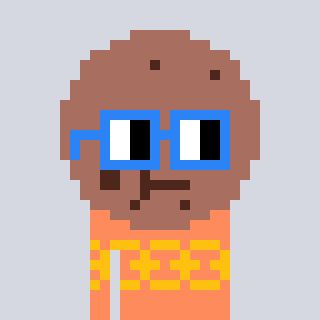
a pixel art character with square blue glasses, a cookie-shaped head and a peachy-colored body on a cool background